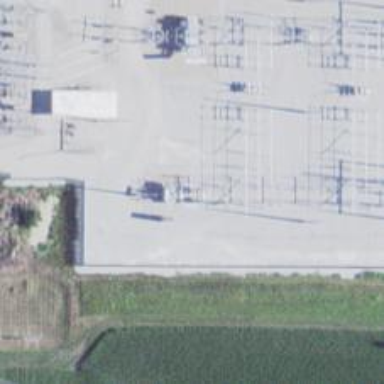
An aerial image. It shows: Switch for power supply.